Question: I want to plot a surface where each face has a different pm3d style. I tried the following:
'''
reset
set format x "%.6f"
set format y "%.6f"
set format z "%.6f"
set xrange[-10:10]
set xtics border -10,5,10
set yrange[-10:10]
set ytics border -10,5,10
set cbrange[0:2]
set pm3d depthorder
set palette defined (0 'green', 1 'red', 1 'blue', 2 'black')
splot "pm3d1_1.dat" using 1:2:3:($3/200) with pm3d, "pm3d1_1.dat" using 1:2:($3-1):($3/200+1) with pm3d
'''
where 'pm3d1_1.dat' is the function z=xy with z varying between 0 and 200 (x,y between -10 and 10). The problem is that the output doesn't look how I expected when viewed from certain points of view, like this one:

I'd appreciate any help and I'd like to know if there is an alternative to plot a surface with different pm3d styles on each face. Thanks.
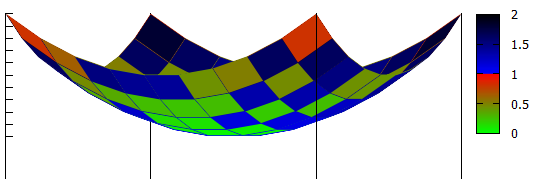
Answer: I guess it has to with the way 'depthorder' sorts the quadrangles. Don't know if this could be fixed. To extend your question, here is an example without external data file, which also shows the problem:
'''
set xrange[-10:10]
set yrange[-10:10]
set zrange[-1:200]
set isosamples 20
set pm3d depthorder
set ticslevel 0
set view 65,28
set palette defined (0 'green', 1 'red', 1 'blue', 2 'black')
splot '++' using 1:2:(z=$1**2+$2**2):(z/200.0) w pm3d, '++' using 1:2:(z=$1**2+$2**2, z-1):(z/200.0+1) w pm3d
'''
Result (with 4.6.4):

Don't know of any other way to plot this. Maybe I'll submit the above script as bug report.